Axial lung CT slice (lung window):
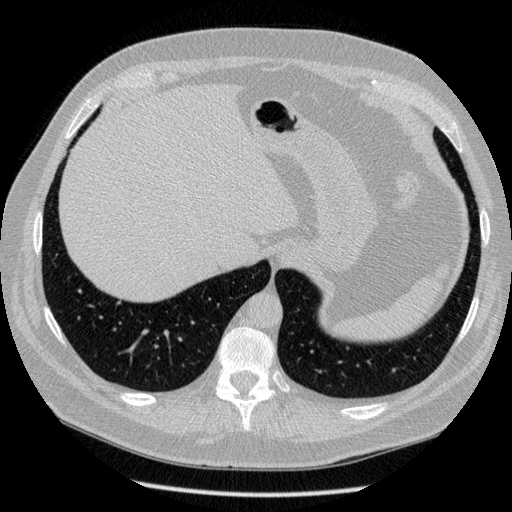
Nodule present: no